Question: In the simple Flex 4 web application below -

is it possible to change the custom item renderer 'MyRenderer', so that it wraps the too long lines?
'''
<?xml version="1.0" encoding="utf-8"?>
<s:Application
xmlns:fx="http://ns.adobe.com/mxml/2009"
xmlns:s="library://ns.adobe.com/flex/spark"
xmlns:mx="library://ns.adobe.com/flex/mx">
<fx:Script>
<![CDATA[
import mx.collections.ArrayList;
private static const MONTHS:ArrayList = new ArrayList([
"1 January is a beautyful month",
"2 February is a beautyful month",
"3 March is a beautyful month",
"4 April is a beautyful month",
"5 May is a beautyful month",
"6 June is a beautyful month",
"7 July is a beautyful month",
"8 August is a beautyful month",
"9 September is a beautyful month",
"10 October is a beautyful month",
"11 November is a beautyful month",
"12 December is a beautyful month"
]);
]]>
</fx:Script>
<s:List id="myList"
width="60"
dataProvider="{MONTHS}"
itemRenderer="MyRenderer" />
</s:Application>
'''
'''
<?xml version="1.0" encoding="utf-8"?>
<s:ItemRenderer
xmlns:fx="http://ns.adobe.com/mxml/2009"
xmlns:mx="library://ns.adobe.com/flex/mx"
xmlns:s="library://ns.adobe.com/flex/spark"
autoDrawBackground="false">
<fx:Script>
<![CDATA[
[Bindable]
public var myColor:uint = 0xFFFFFF;
override public function set label(value:String):void
{
super.label = value;
labelDisplay.text = label;
// var list:List = owner as List;
// if (list)
// labelDisplay.width = list.width;
if (label.indexOf("June") >= 0)
myColor = 0xFF0000;
else if (label.indexOf("July") >= 0)
myColor = 0x00FF00;
else if (label.indexOf("August") >= 0)
myColor = 0x0000FF;
else
myColor = 0xFFFFFF;
}
]]>
</fx:Script>
<s:Rect width="100%" height="100%">
<s:fill>
<s:SolidColor color="{myColor}" />
</s:fill>
</s:Rect>
<s:Label id="labelDisplay" />
</s:ItemRenderer>
'''
I need same as in the <URL> which doesn't have the 'wordWrap' property anymore.
Actually after RIAStar answered my question (thanks!), my problems have just started - when I now call the 'myList.ensureIndexIsVisible(MONTHS.length - 1);' it doesn't really scroll to the bottom.
I have prepared a new question: <URL>
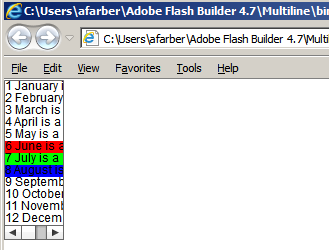
Answer: You can use <URL> property for that. Something like this:
'''
<s:List id="myList" width="60" dataProvider="{MONTHS}" itemRenderer="MyRenderer">
<s:layout>
<s:VerticalLayout variableRowHeight="true"
horizontalAlign="justify"
requestedMinRowCount="5"/>
</s:layout>
</s:List>
'''
Furthermore, the Label in your ItemRenderer can take up all the horizontal space it wants. You should constrain its 'width'. For example:
'''
<s:Label width="100%"/>
'''